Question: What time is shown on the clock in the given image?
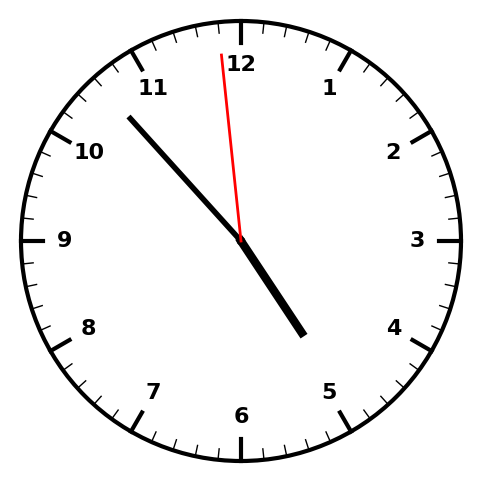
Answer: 04:52:59